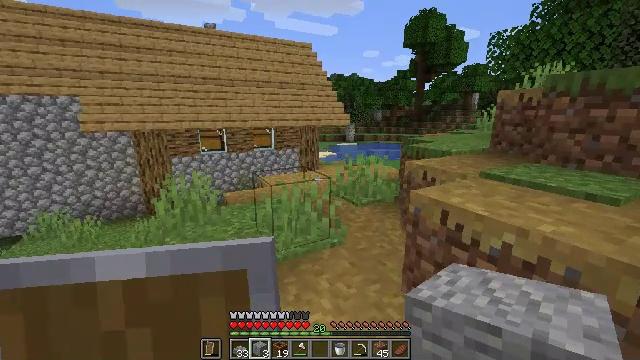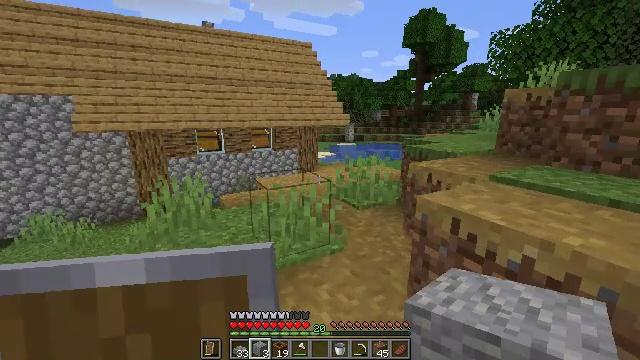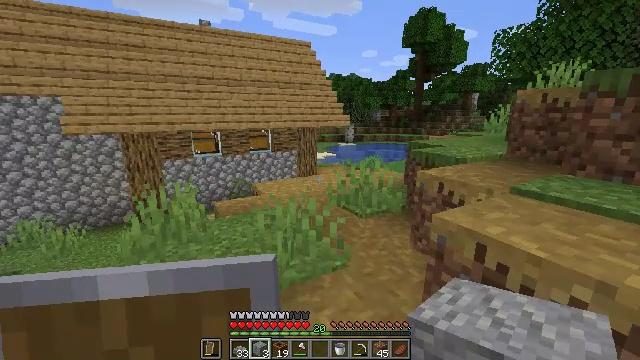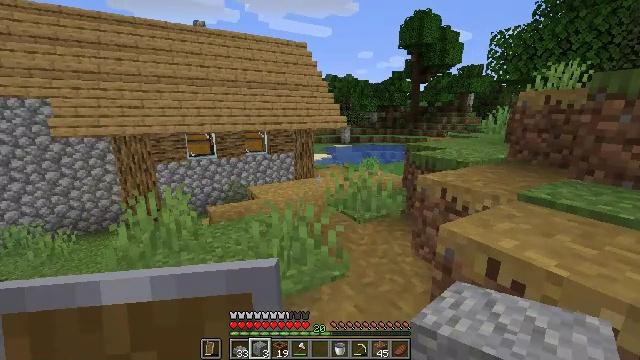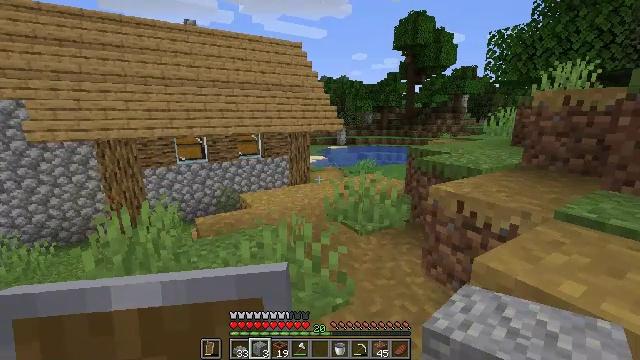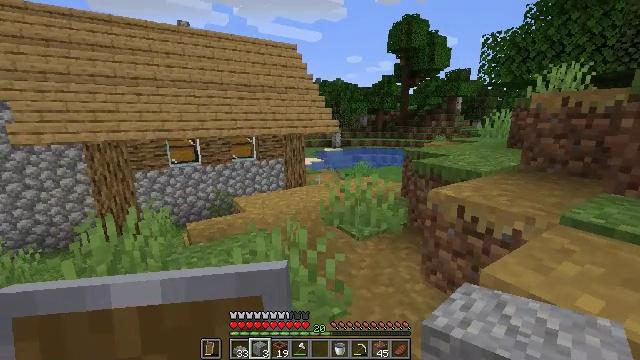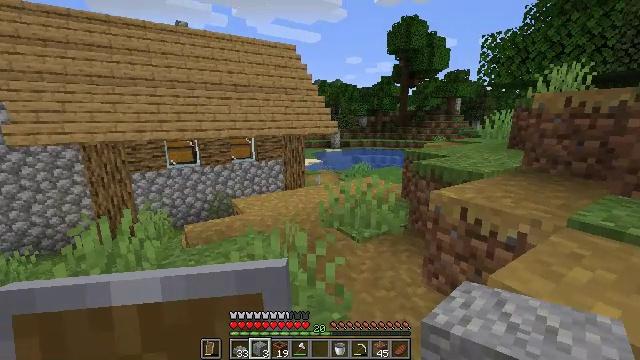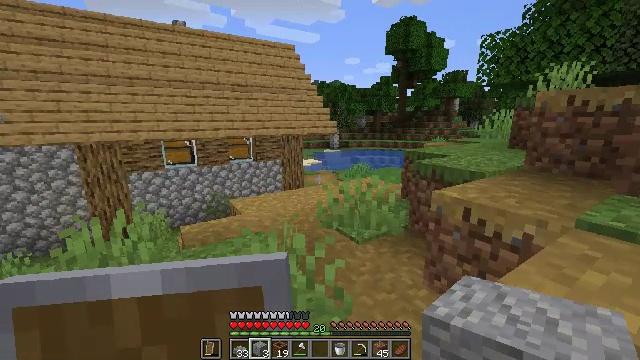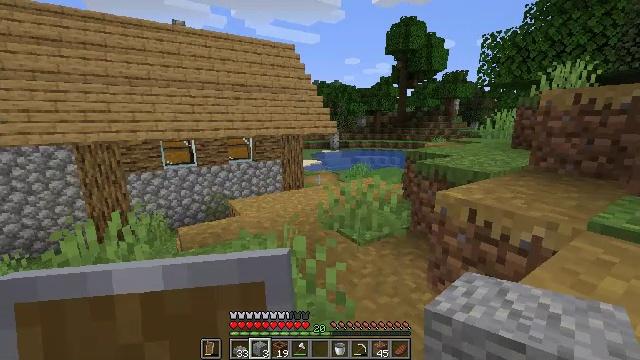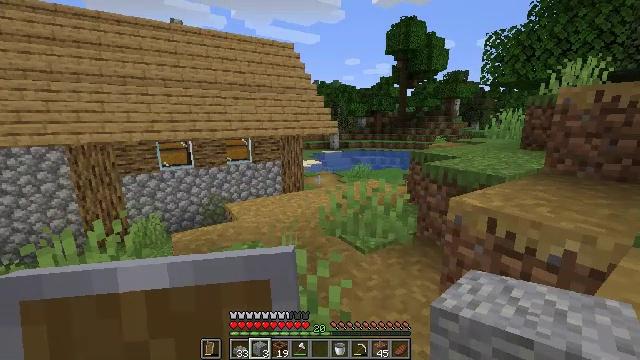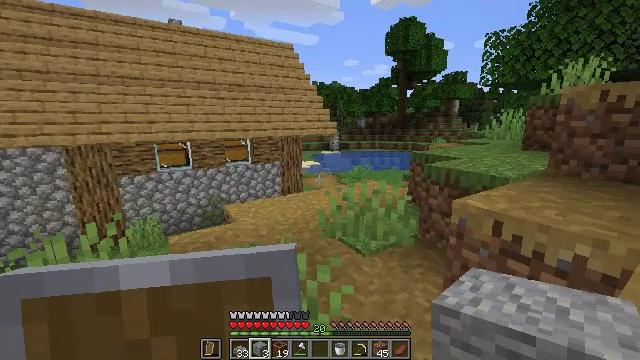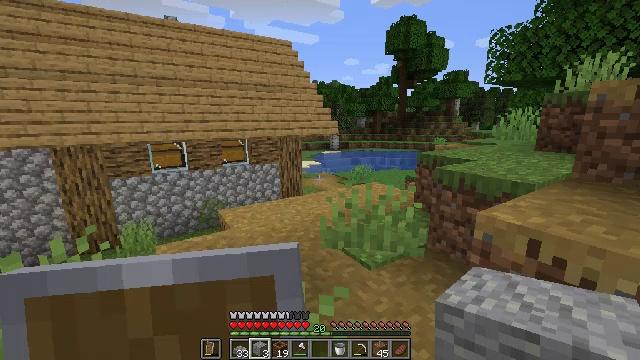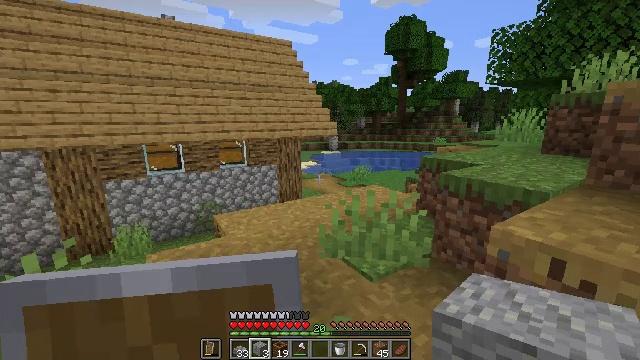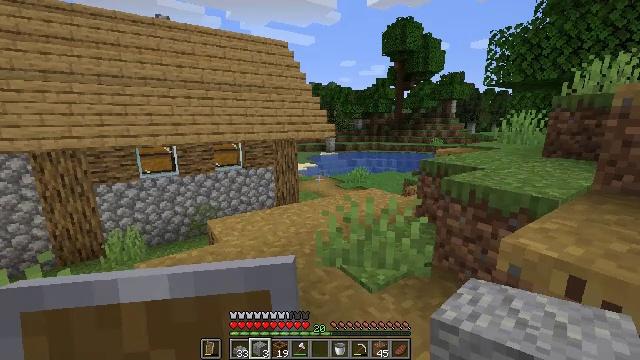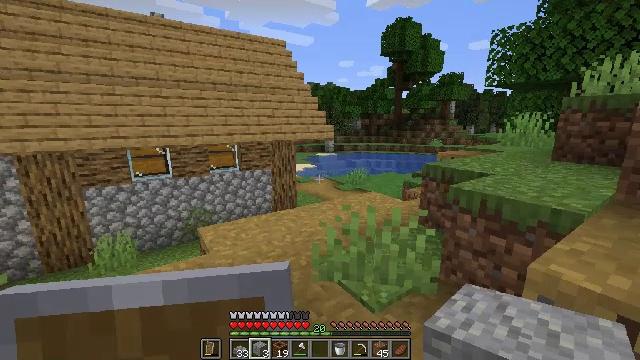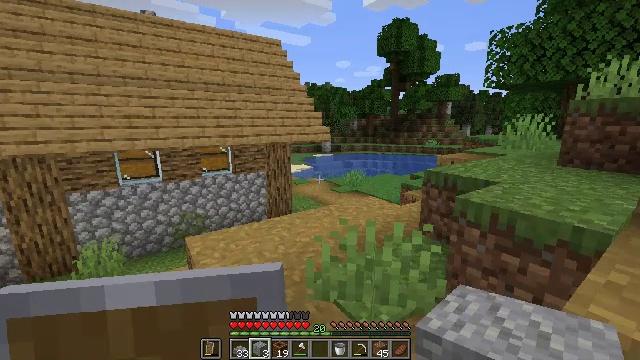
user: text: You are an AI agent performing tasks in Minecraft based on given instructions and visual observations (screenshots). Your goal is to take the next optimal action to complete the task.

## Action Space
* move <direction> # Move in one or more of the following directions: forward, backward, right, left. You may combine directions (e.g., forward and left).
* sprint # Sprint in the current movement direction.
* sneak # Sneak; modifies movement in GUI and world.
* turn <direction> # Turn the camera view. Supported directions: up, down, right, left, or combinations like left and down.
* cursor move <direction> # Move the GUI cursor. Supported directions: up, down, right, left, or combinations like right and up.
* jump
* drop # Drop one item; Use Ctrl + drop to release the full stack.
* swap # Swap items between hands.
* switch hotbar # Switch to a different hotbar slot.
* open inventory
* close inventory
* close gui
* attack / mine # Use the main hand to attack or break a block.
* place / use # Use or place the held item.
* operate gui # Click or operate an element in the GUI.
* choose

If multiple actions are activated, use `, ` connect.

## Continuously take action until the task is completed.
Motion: motion action
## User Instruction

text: Open inventory and craft sugar with sugarcane.
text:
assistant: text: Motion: move forward
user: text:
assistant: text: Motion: move forward
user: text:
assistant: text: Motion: move forward
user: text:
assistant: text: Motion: move forward, turn right
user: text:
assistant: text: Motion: turn right
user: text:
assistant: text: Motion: no_op
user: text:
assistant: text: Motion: no_op
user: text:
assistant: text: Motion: move forward
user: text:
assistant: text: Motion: move forward
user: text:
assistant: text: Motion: move forward
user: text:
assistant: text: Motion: move forward
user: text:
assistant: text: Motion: move forward
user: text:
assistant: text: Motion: move forward
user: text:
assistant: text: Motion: move forward
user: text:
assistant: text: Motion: move forward
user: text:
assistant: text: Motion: move forward
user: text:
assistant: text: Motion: move forward
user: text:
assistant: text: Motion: move forward
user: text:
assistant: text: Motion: move forward
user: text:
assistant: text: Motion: move forward
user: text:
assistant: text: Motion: move forward
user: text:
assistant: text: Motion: move forward
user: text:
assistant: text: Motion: move forward
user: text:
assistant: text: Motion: move forward
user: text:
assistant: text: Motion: move forward
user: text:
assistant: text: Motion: move forward
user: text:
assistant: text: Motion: move forward
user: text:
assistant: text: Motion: move forward, turn down
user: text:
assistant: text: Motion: move forward
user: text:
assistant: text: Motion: move forward